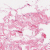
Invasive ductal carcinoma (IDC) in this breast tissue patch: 0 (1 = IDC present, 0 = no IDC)